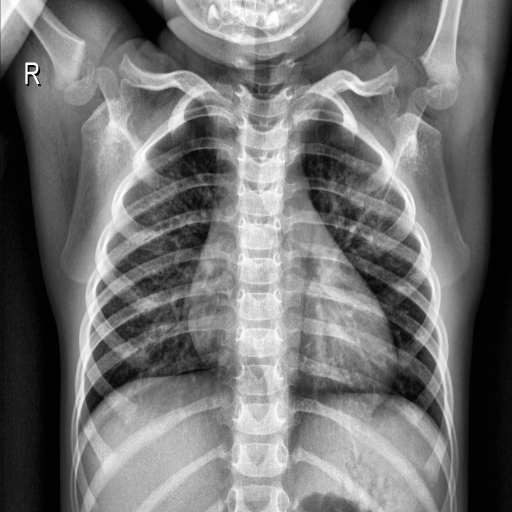
Finding: NORMAL